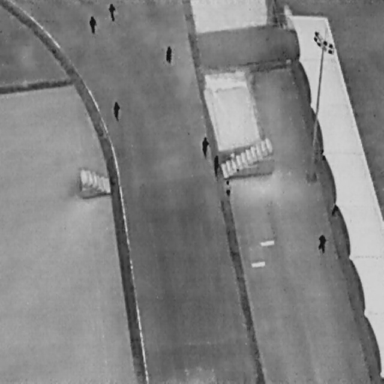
There are seven People in the infrared image.